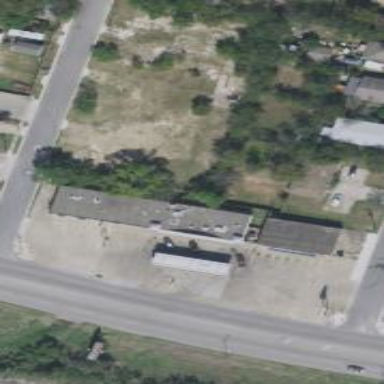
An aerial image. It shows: Convenience shop.